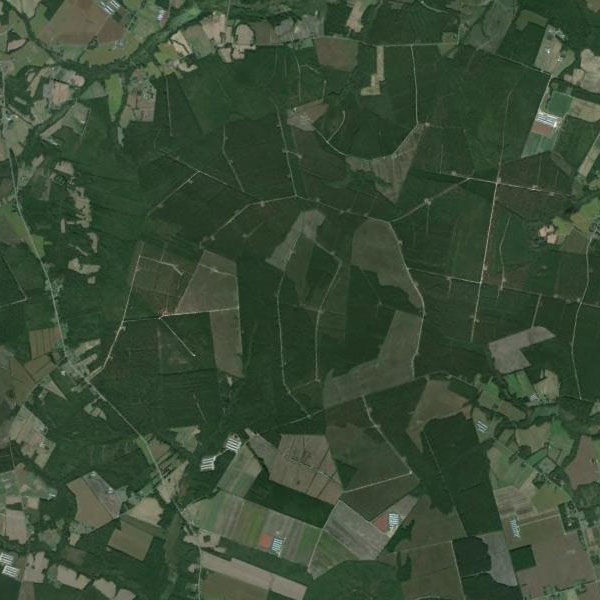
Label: Farmland